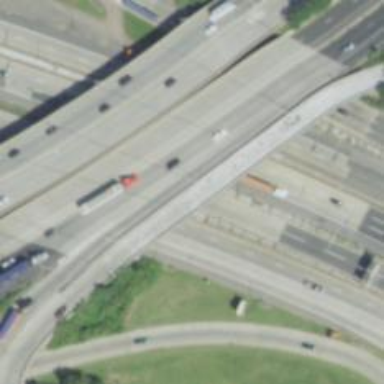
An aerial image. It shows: Motorway bridge spanning urban freeway/expressway.